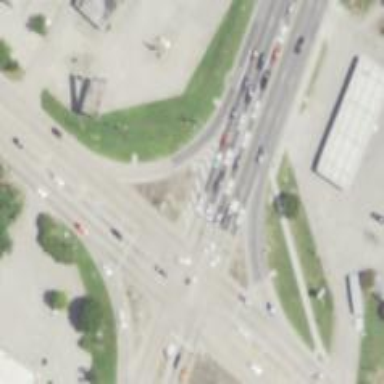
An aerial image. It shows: Asphalt road with primary link designation.